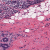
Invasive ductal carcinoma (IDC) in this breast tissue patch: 0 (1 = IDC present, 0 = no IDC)